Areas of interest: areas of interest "Hexing Sports Center"
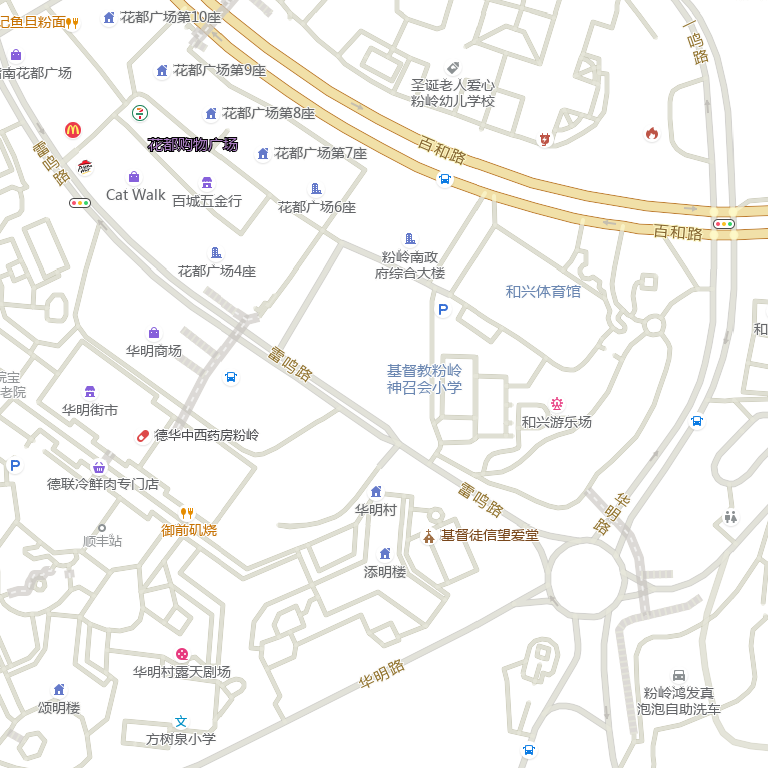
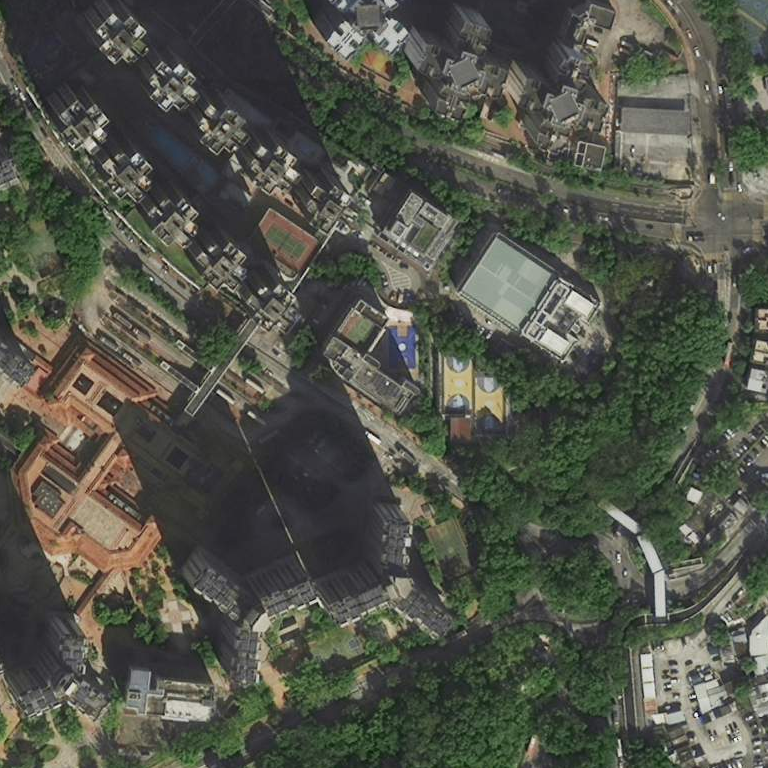